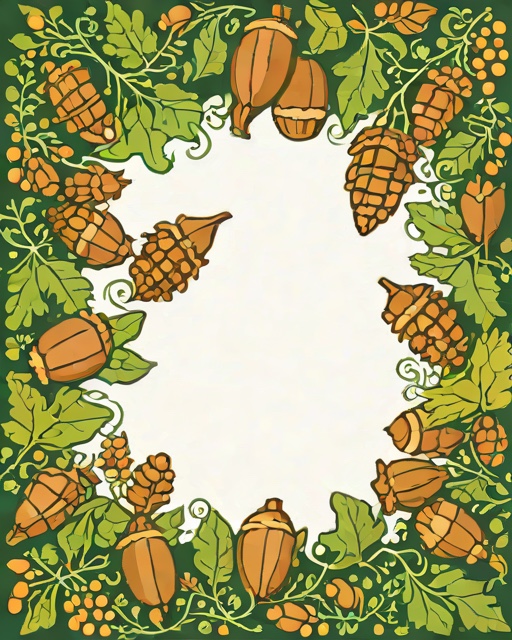
Category: Autumn